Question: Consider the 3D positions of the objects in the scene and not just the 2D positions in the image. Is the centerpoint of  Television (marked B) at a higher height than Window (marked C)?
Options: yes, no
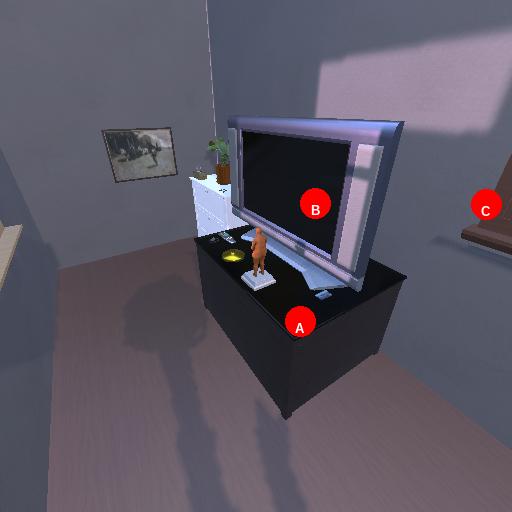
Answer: yes